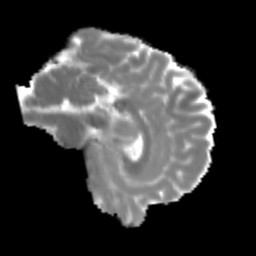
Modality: MD
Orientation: sagittal
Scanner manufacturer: siemens
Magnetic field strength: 3 T
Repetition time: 3.6 s
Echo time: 0.092 s